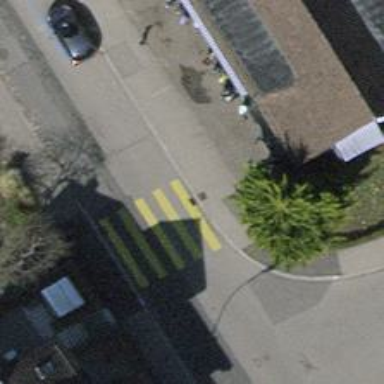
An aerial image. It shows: Paved footway with zebra crossing.